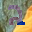
Label: 2